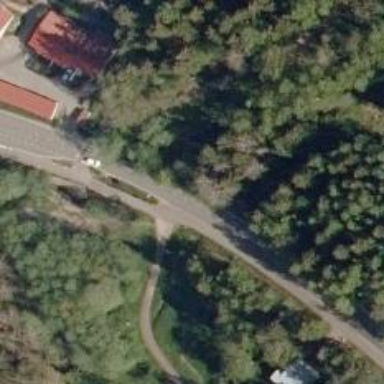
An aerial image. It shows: Cycleway.